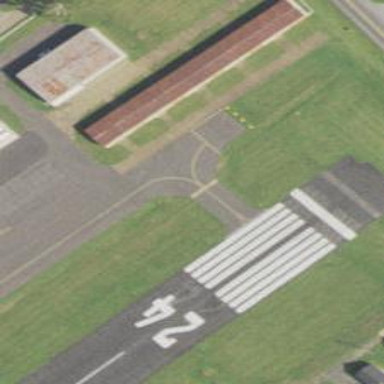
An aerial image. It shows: View of taxiway at the airport.